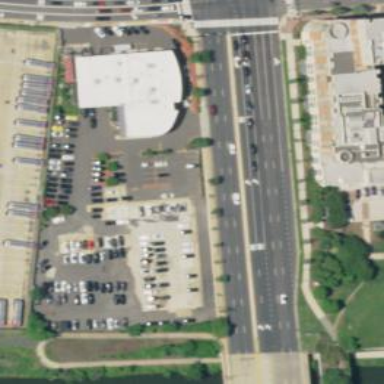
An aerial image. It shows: Commercial area with car shop.